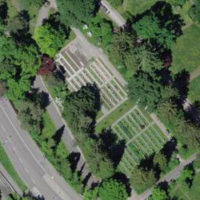
EUNIS habitat code: 53
Species observed at this site:
Grammoptera ruficornis